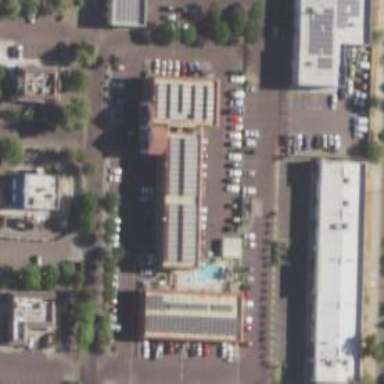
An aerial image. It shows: Commercial area.